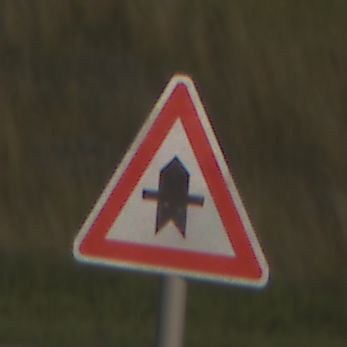
Verkehrszeichen: Vorfahrt
Umgebung: Outdoor, RoadRail
Tageszeit: SunriseSunset
Wetter: PartlyCloudy
Licht: Natural
Jahreszeit: NotSpecified
Kontrast: MediumContrast